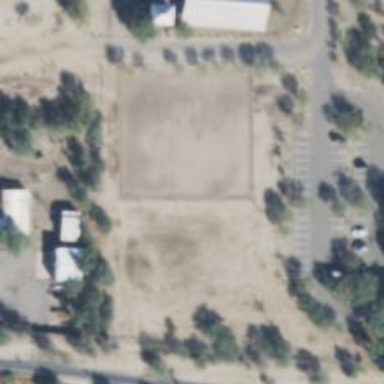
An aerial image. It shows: Unpaved equestrian pitch for leisureland.